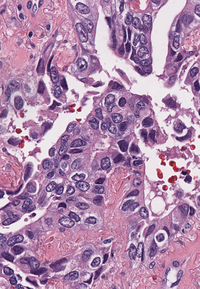
Tumor epithelial tissue: yes
Tumor-associated stroma tissue: yes
Normal tissue: no